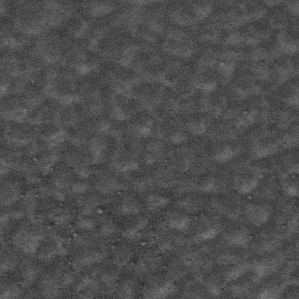
Label: frost